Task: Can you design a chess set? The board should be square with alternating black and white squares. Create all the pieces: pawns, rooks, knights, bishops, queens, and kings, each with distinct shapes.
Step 951:
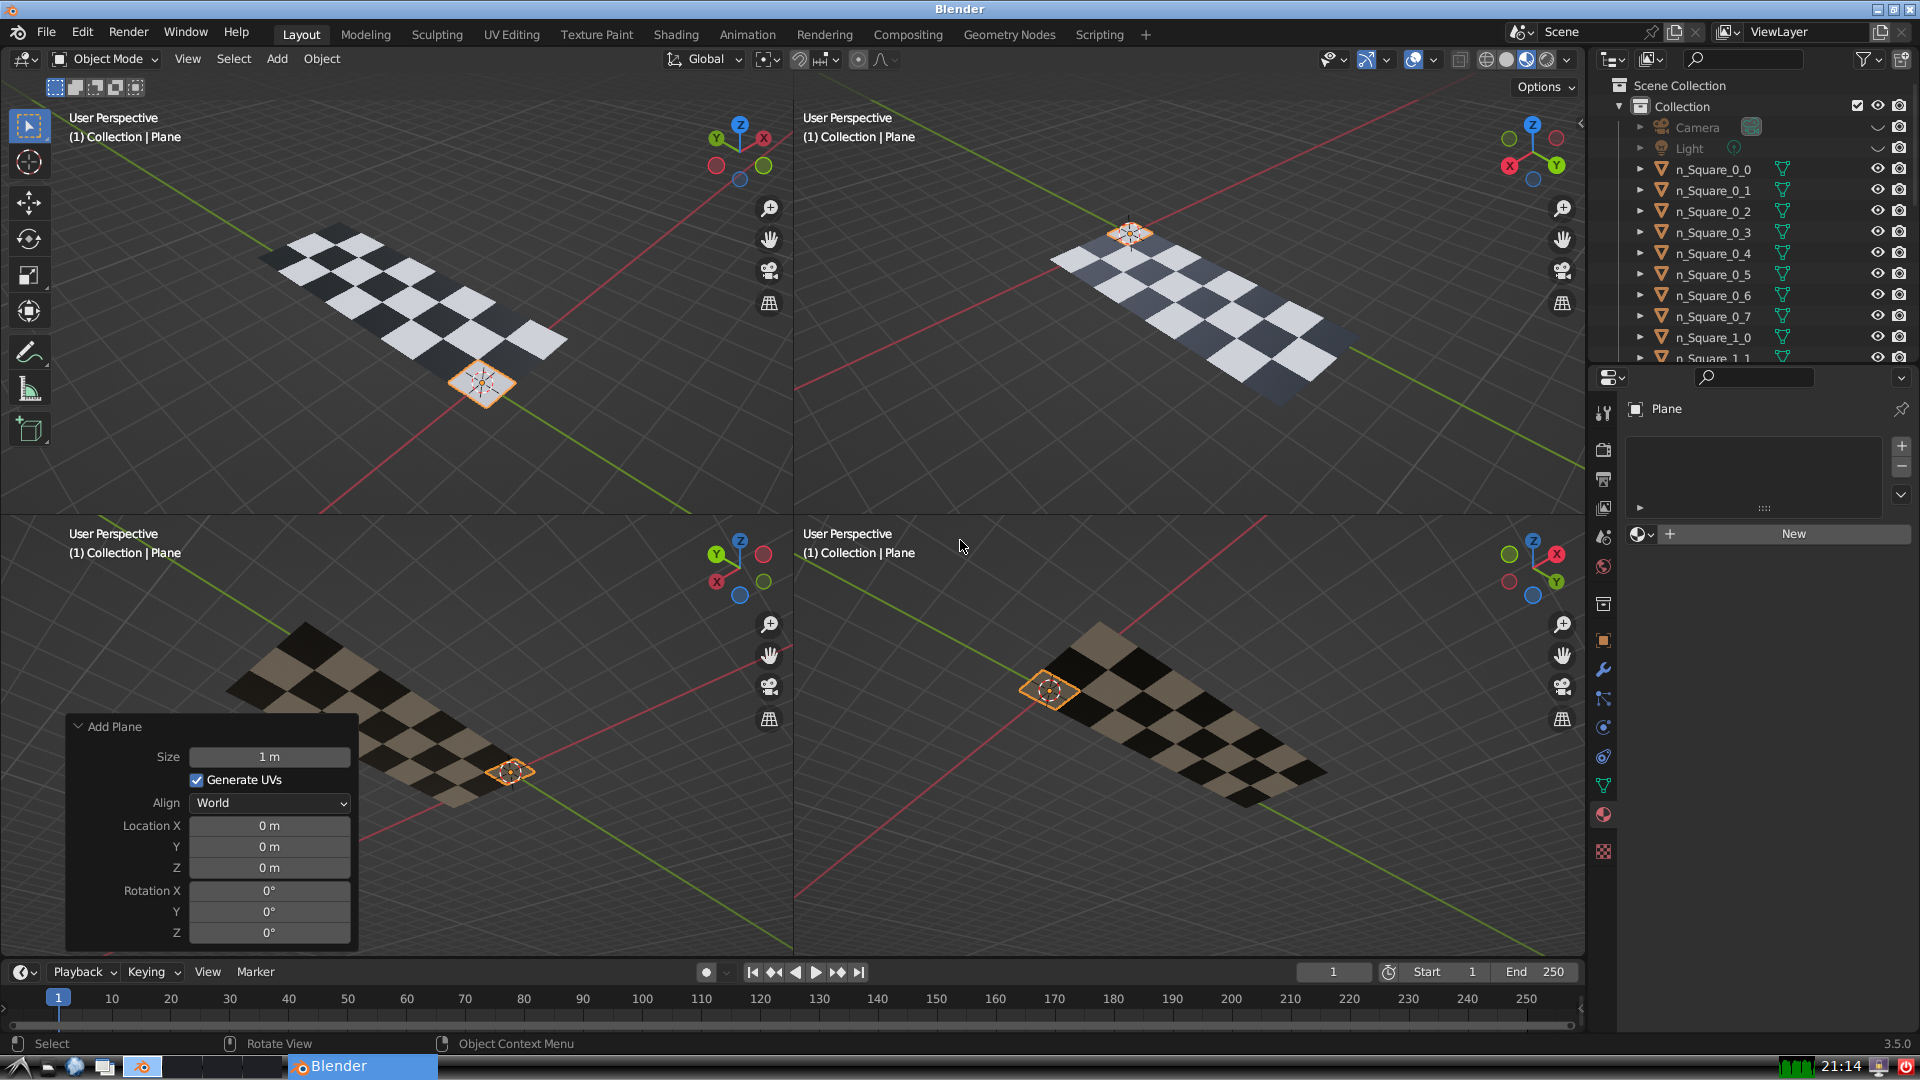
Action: {"key_press": ['Ctrl, Home']}